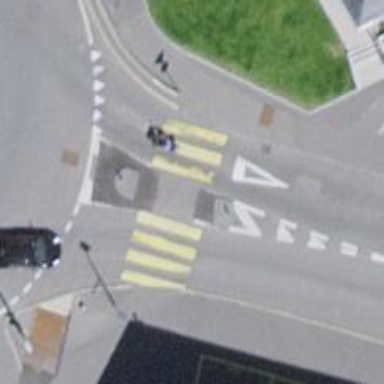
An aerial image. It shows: Marked footway crossing with island.